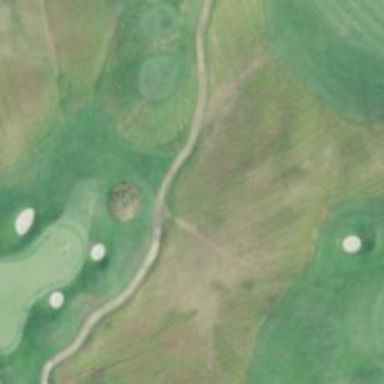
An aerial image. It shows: Rough grassy area used for golf.